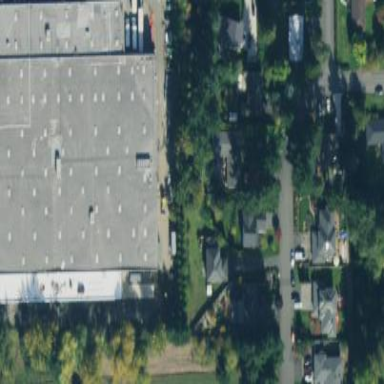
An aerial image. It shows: Wholesale shop located inside building.